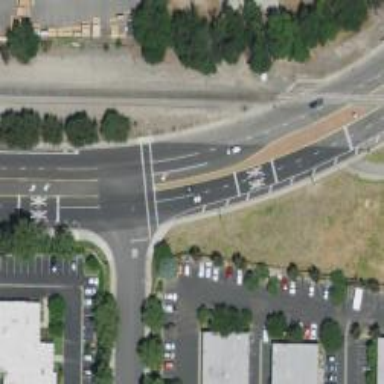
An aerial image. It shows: Marked crossing on the road.